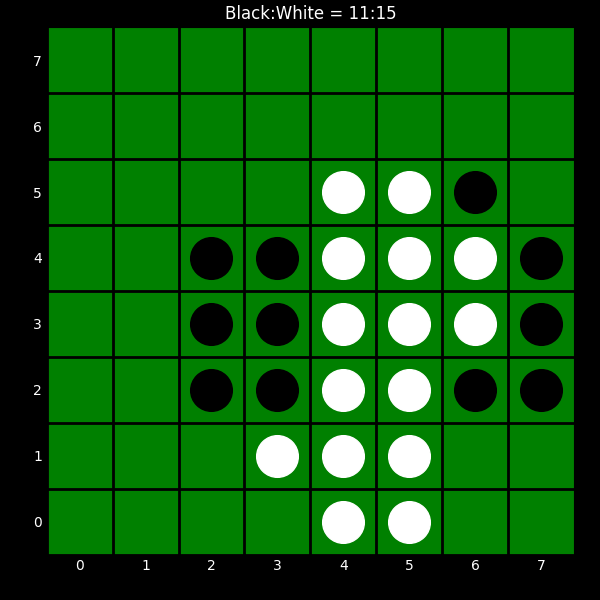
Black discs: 11
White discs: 15